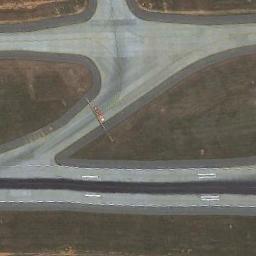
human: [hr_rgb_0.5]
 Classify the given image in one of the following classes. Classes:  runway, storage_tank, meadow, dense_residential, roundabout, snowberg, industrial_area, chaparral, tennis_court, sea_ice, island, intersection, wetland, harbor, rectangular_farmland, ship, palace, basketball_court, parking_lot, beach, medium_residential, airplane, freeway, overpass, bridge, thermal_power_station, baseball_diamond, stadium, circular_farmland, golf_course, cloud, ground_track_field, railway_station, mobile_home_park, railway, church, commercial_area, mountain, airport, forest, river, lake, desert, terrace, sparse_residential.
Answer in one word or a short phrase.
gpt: runway